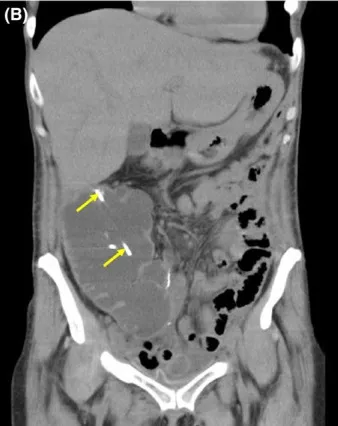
Plain computed tomography on the initial consultation. Marked dilation of a urinary pouch. Are observed. A ureteral stent (arrows) had been placed.
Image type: radiology (ct)